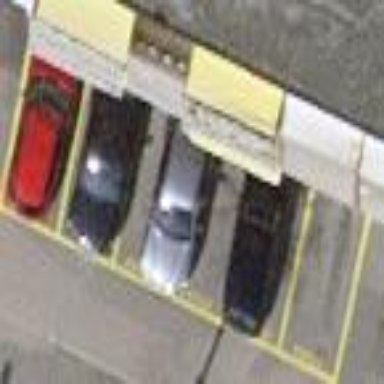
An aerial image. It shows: Parking available on the street side.